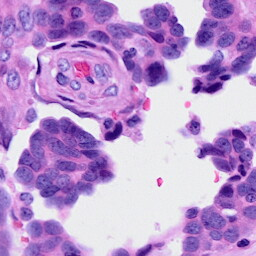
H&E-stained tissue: Ovarian